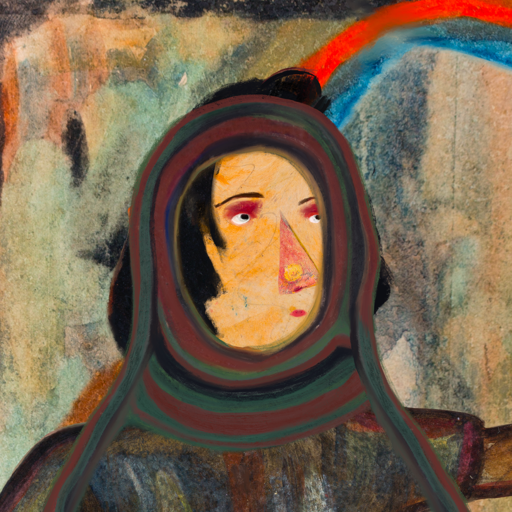
Background: Childish, Head And Neck Side: Experience, Face Side: Irani, Bust: Mosgoul, Hair Side: Mosgoul, Head Accessory: After_Raid_Scarf, Second Necklace: Blank, Necklace: Blank, Baby: Blank